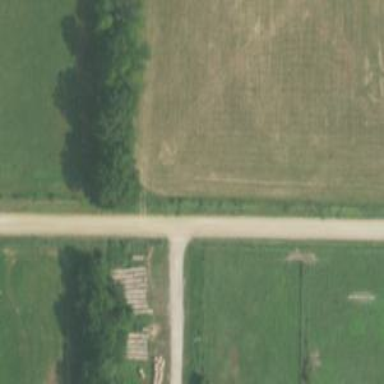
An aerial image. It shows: Unclassified road.